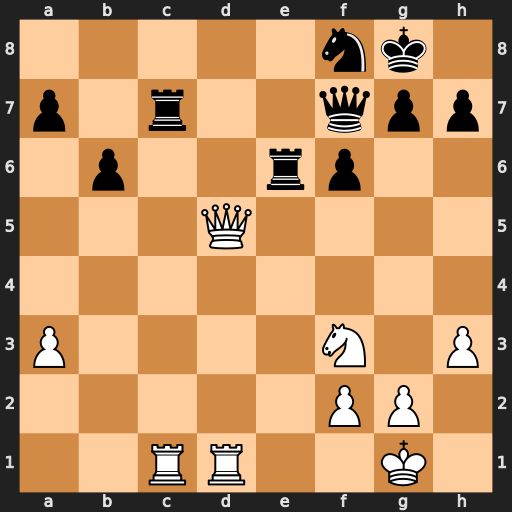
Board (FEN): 5nk1/p1r2qpp/1p2rp2/3Q4/8/P4N1P/5PP1/2RR2K1
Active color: w
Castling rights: -
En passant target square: -
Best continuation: Rxc7 Qxc7 Nd4 Qf7 Nxe6